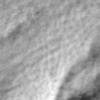
Label: no_change